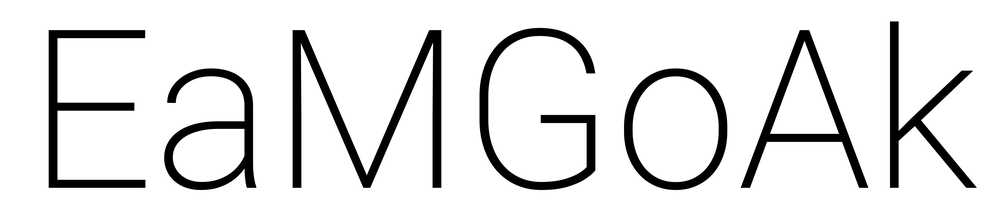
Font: Roboto_ExtraLight